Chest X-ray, PA view. Patient: 44 years old, sex M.
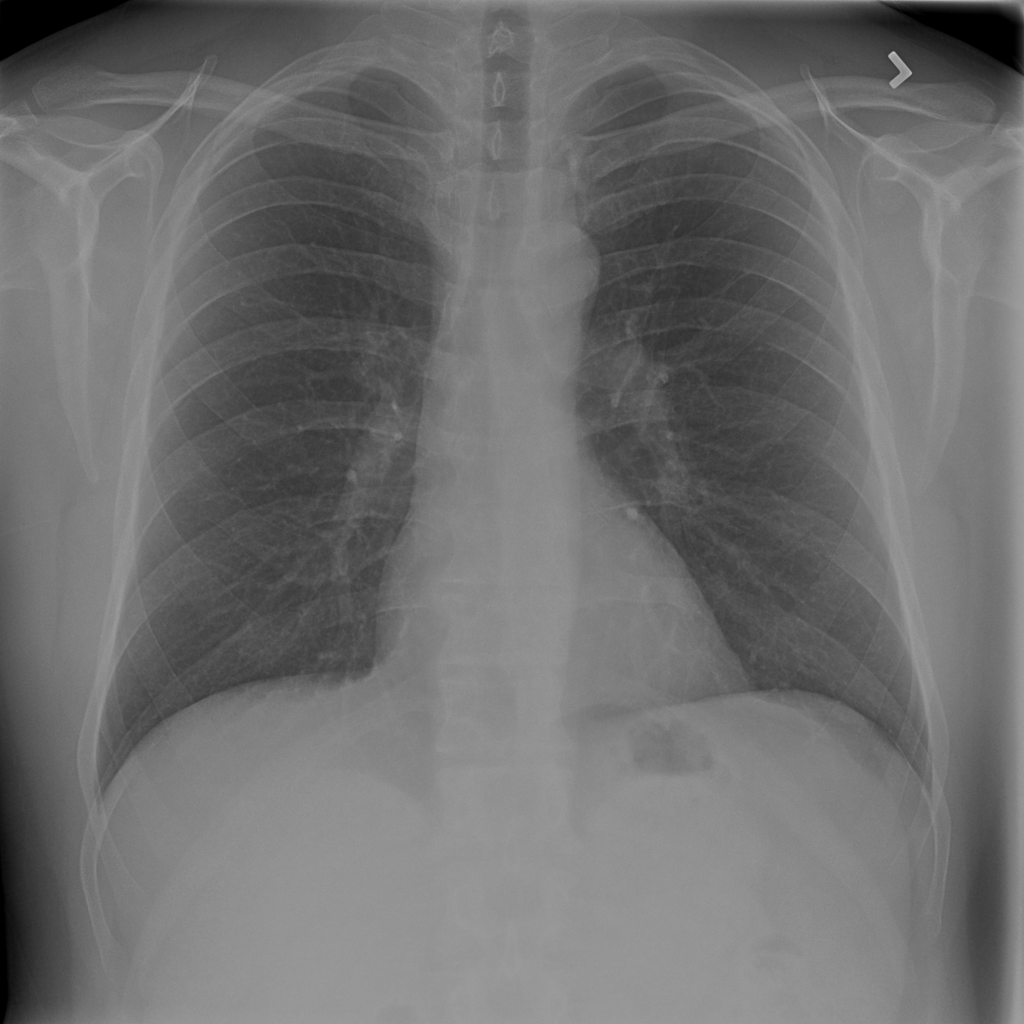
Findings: No Finding